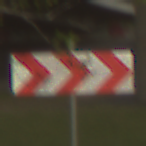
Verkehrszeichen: RichtungstafelnInKurvenGrossLinks
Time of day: SunriseSunset
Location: Outdoor (Suburban)
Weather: PartlyCloudy
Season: NotSpecified
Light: Natural